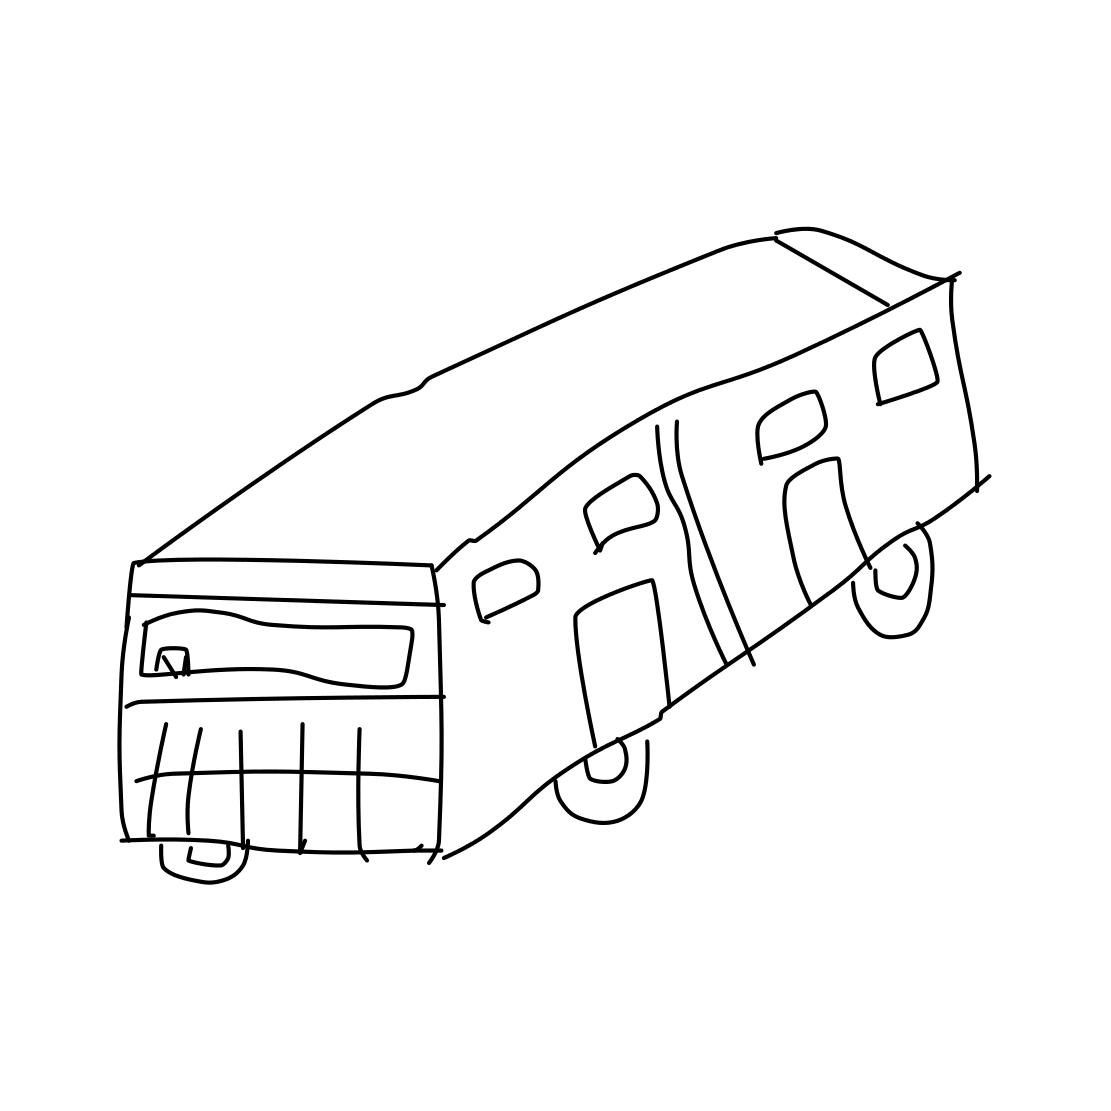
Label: bus